Question: I have submitted an app to the app store. When i did this i was developing my app with a developer signing identity, then i created a distribution signing identity but i couldnt get xcode to use the distribution identity, so i deleted the developer identity and set only the distribution. Now i want to do things right, so i managed to import both identities in xcode and i can see them in xcode -> preferences -> view details

What's next? how do i generate the binary to upload it to the itunes connect using the distribution identity? Any tips about uploading an app to the app store will be helpful.
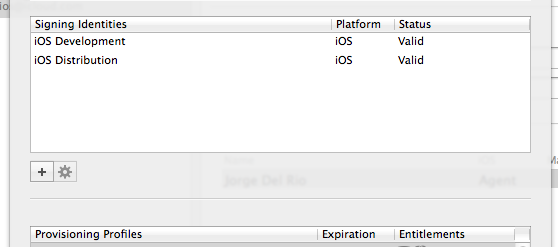
Answer: If you are confirmed the provisioning certificates are correct for both the development and production, you will have to set the correct and under the for both and .
This way, when you are developing and you run the project directly from XCode to your device, it will be using the development certificate. If you achieve it and extract to IPA. Then, it will be using the production certificate.
If you have a third certificate (Ad-Hoc Production) for beta testers, you may interchange that under the release with distribution certificate.
See the screen shot below.